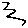
Label: zigzag